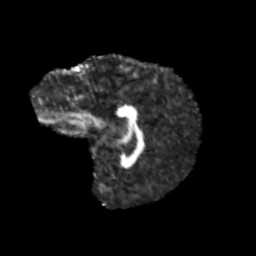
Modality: FA
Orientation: sagittal
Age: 11
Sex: male
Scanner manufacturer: siemens
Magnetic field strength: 3 T
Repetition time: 3.8 s
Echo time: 0.07 s